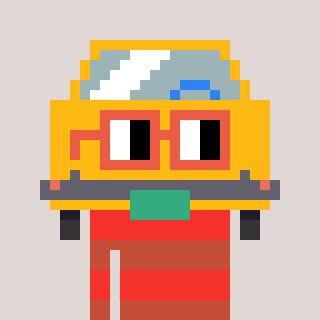
a pixel art character with square orange glasses, a taxi-shaped head and a rust-colored body on a warm background